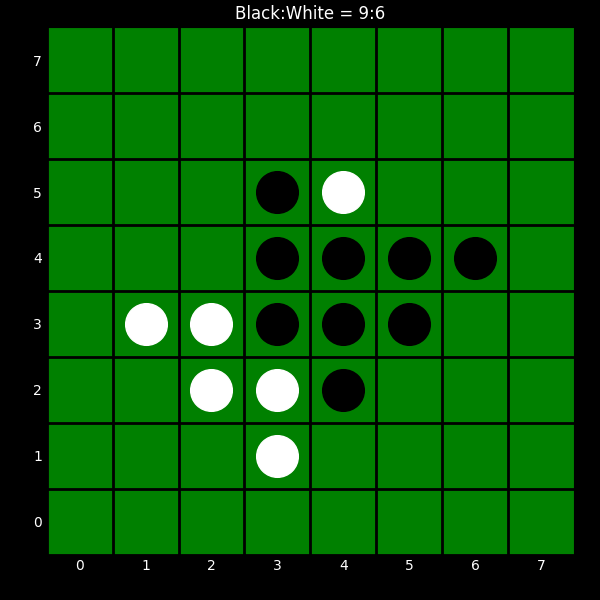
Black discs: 9
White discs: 6